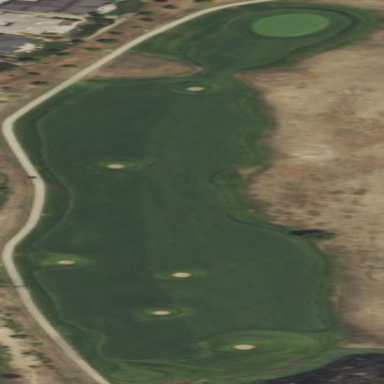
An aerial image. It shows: Area of rough grass used for golf.